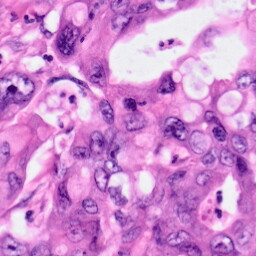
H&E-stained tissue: Pancreatic